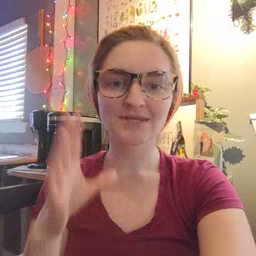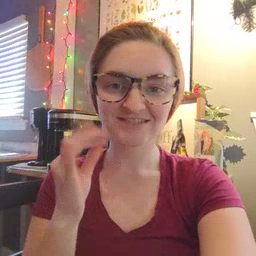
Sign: cat